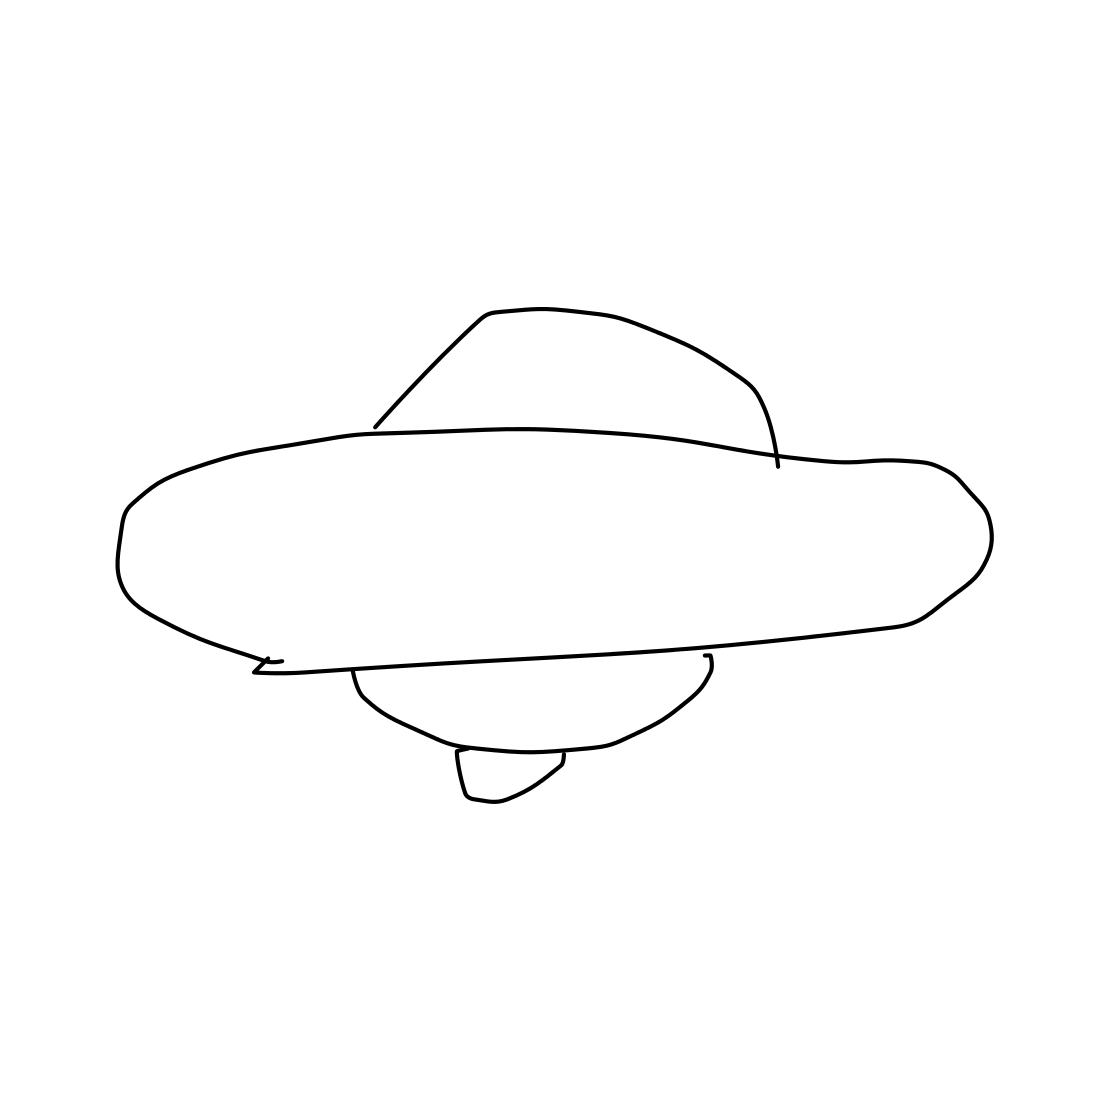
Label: flying saucer